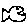
Label: fish